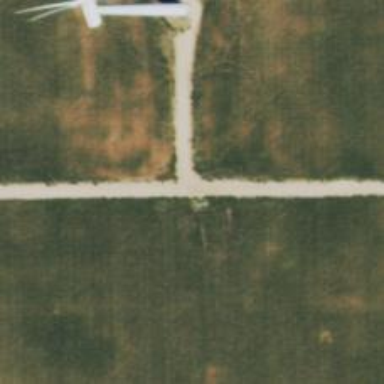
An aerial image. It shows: Road leading to wind farm area designated for service vehicles.